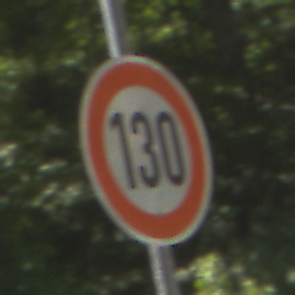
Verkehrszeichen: Geschwindigkeit130
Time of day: Midday
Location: Outdoor (RoadRail)
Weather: Clear
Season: NotSpecified
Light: Natural